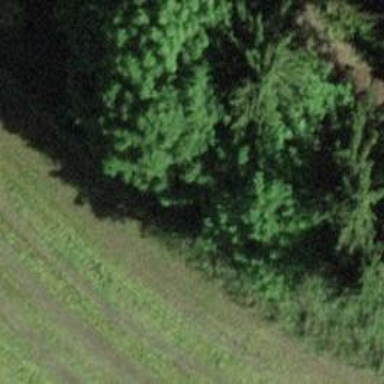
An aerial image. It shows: Hedge barrier.